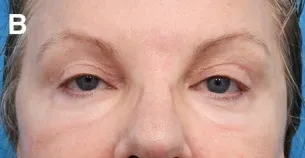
(A, C) Preoperative front facing and oblique photographs of a 64-year-old female (Case 2) presenting with signs of post-hyaluronic acid recurrent eyelid edema and symptoms including intermittent malar edema.
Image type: medical_photograph (other_medical_photograph)